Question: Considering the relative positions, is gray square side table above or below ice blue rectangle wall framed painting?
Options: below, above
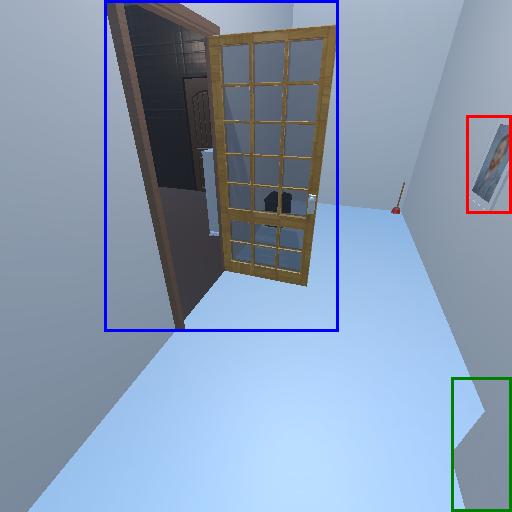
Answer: below